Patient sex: M
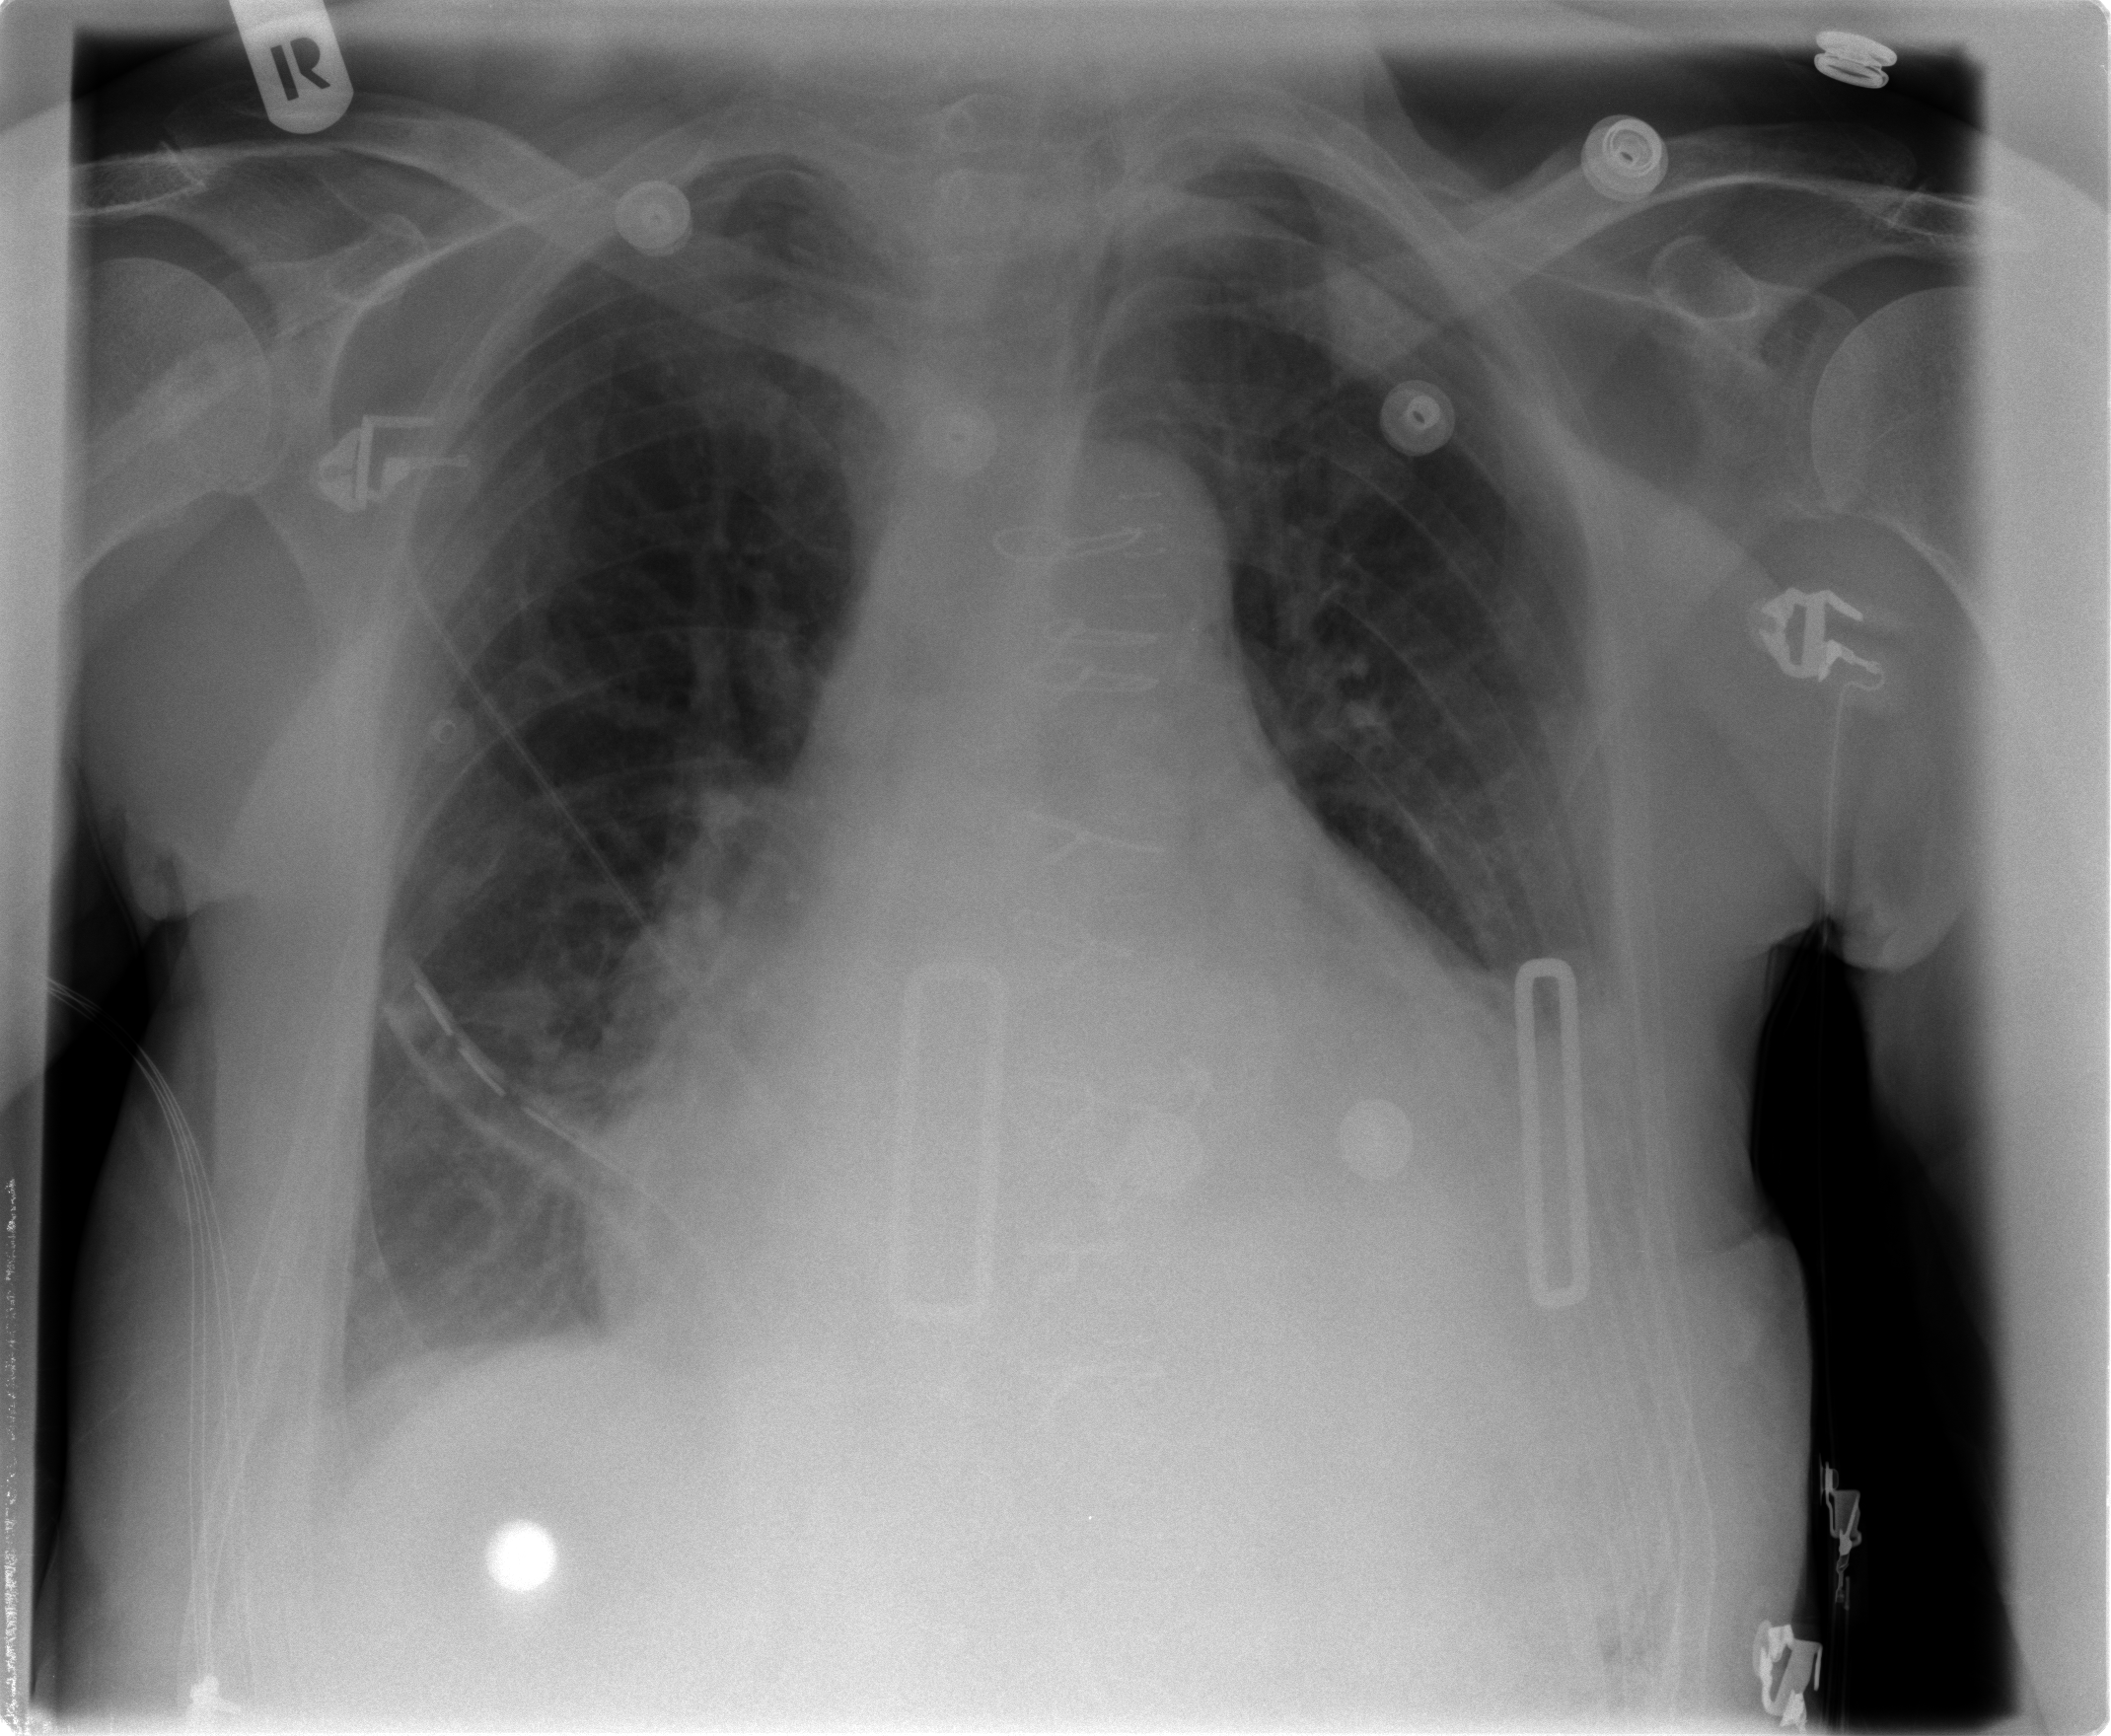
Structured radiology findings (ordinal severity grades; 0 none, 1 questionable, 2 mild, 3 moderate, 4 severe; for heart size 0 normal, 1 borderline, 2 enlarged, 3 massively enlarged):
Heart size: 0
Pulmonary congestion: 2
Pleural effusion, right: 2
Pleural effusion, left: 3
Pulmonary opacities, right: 3
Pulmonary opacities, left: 1
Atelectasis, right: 2
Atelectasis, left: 2